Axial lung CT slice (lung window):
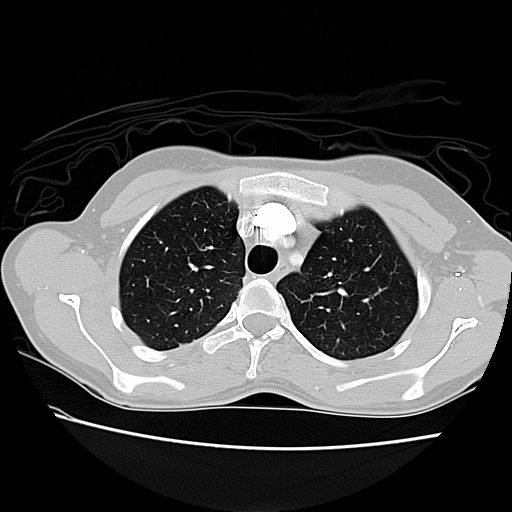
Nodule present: no